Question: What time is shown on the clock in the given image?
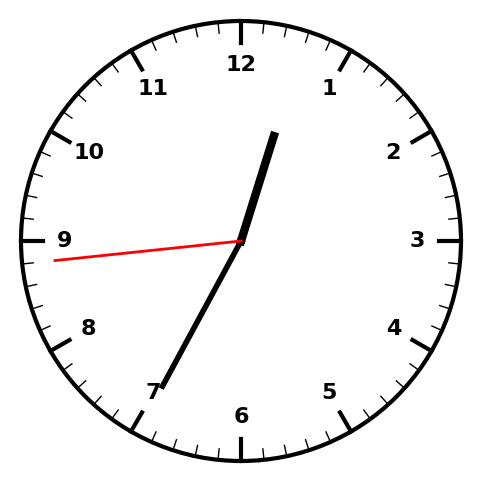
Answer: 12:34:44